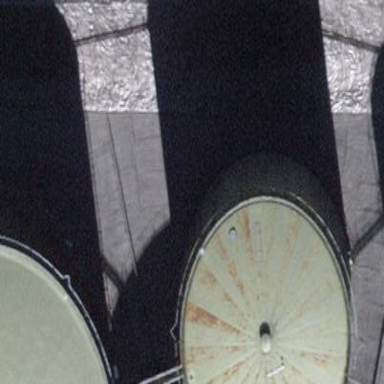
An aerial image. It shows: Storage tank created as man-made structure.